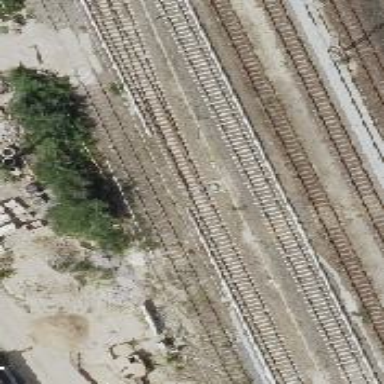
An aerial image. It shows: Railway switch with the turnout pointing to the right.